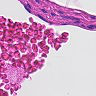
Metastatic tissue present: no